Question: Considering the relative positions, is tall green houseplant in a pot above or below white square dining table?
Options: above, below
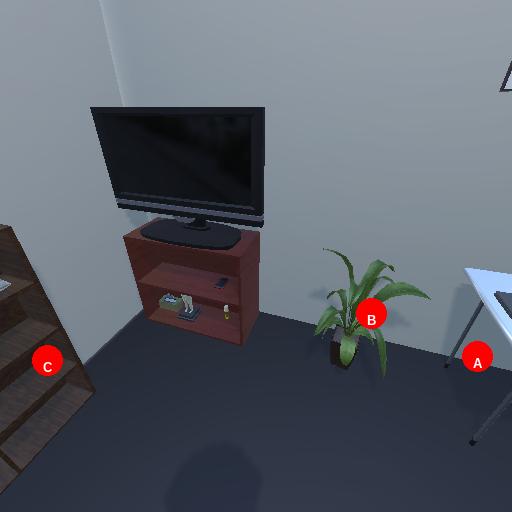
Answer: above